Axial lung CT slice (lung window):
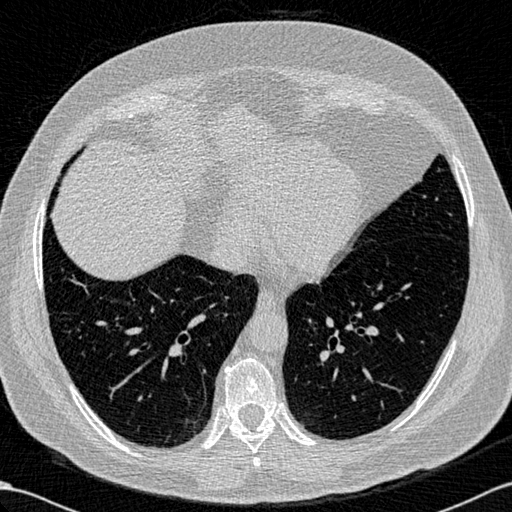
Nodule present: no